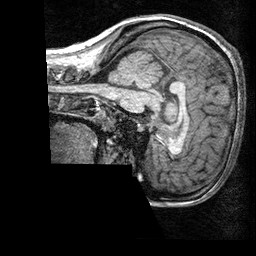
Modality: T1w
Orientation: sagittal
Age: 21
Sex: female
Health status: healthy
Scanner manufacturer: siemens
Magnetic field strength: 3 T
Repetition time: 2.3 s
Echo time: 0.00303 s